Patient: sex M, age 26
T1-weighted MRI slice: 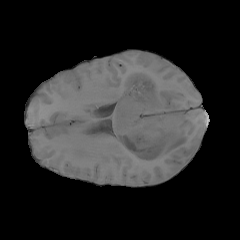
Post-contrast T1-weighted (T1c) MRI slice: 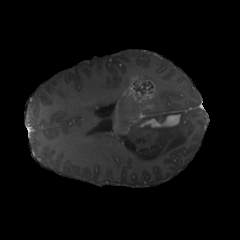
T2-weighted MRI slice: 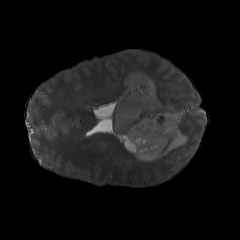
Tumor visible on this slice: yes
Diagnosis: Astrocytoma, IDH-mutant
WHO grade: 4